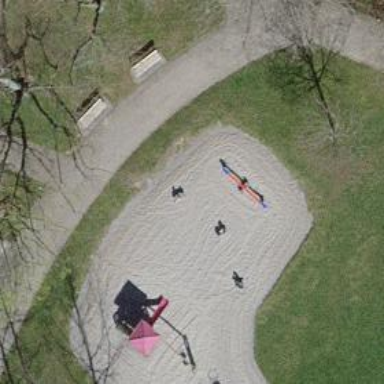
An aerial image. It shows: Seesaw in the playground.